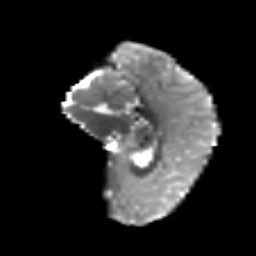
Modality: T2w
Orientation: sagittal
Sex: male
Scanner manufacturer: siemens
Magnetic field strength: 3 T
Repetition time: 5 s
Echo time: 0.071 s